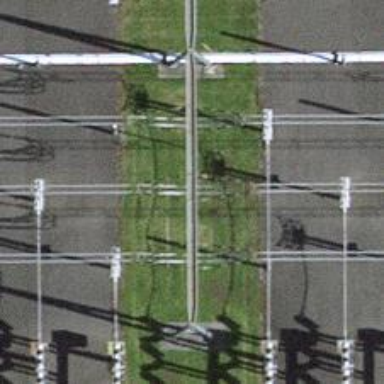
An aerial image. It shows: Insulator used in power systems.